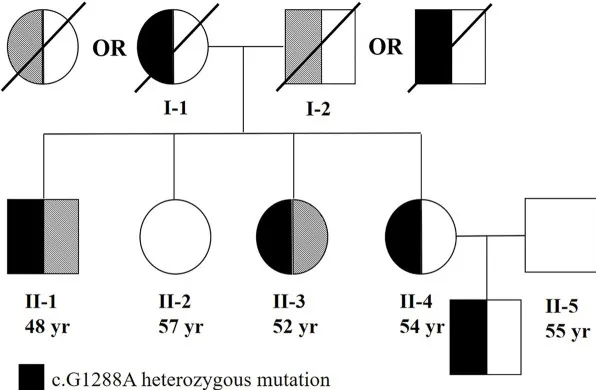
Family pedigree of patient. The parents of the proband should each had a heterozygous mutation (c.960T > A or c. G1288A). The proband's parents were not consanguineous.
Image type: pathology (giemsa)